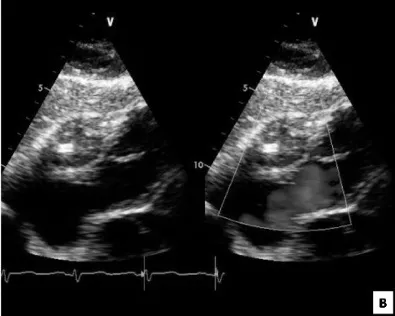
(b) Trans-thoracic echocardiogram with a tissue like mass seen in the lateral annulus of the tricuspid valve measuring 41 by 29 mm with an area of calcification in the center.
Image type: radiology (ultrasound)